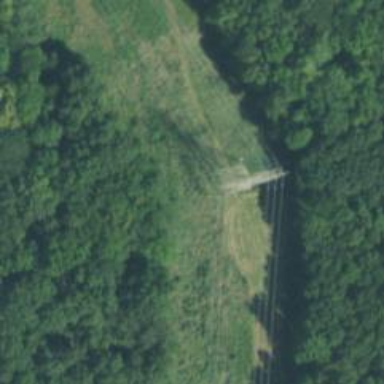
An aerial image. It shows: Lattice structure tower used for power transmission.